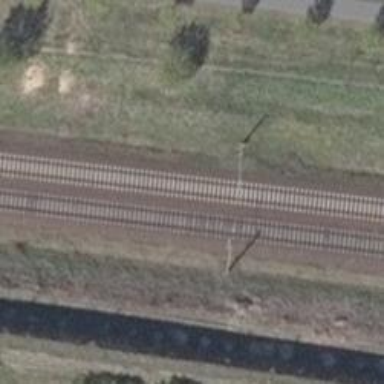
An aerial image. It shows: Railway with electrified contact lines.